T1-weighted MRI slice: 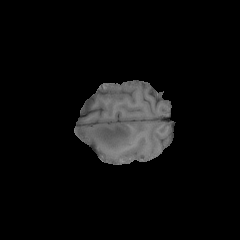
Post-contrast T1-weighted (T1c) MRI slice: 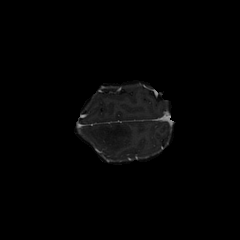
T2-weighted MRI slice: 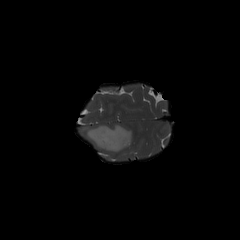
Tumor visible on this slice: yes